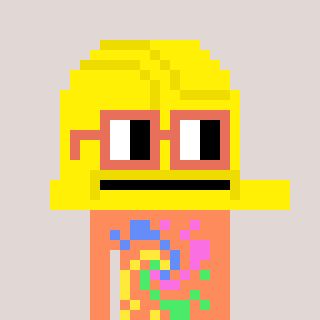
a pixel art character with square orange glasses, a construction helmet-shaped head and a peachy-colored body on a warm background